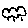
Label: cloud